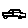
Label: car